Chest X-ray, AP view. Patient: 76 years old, sex M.
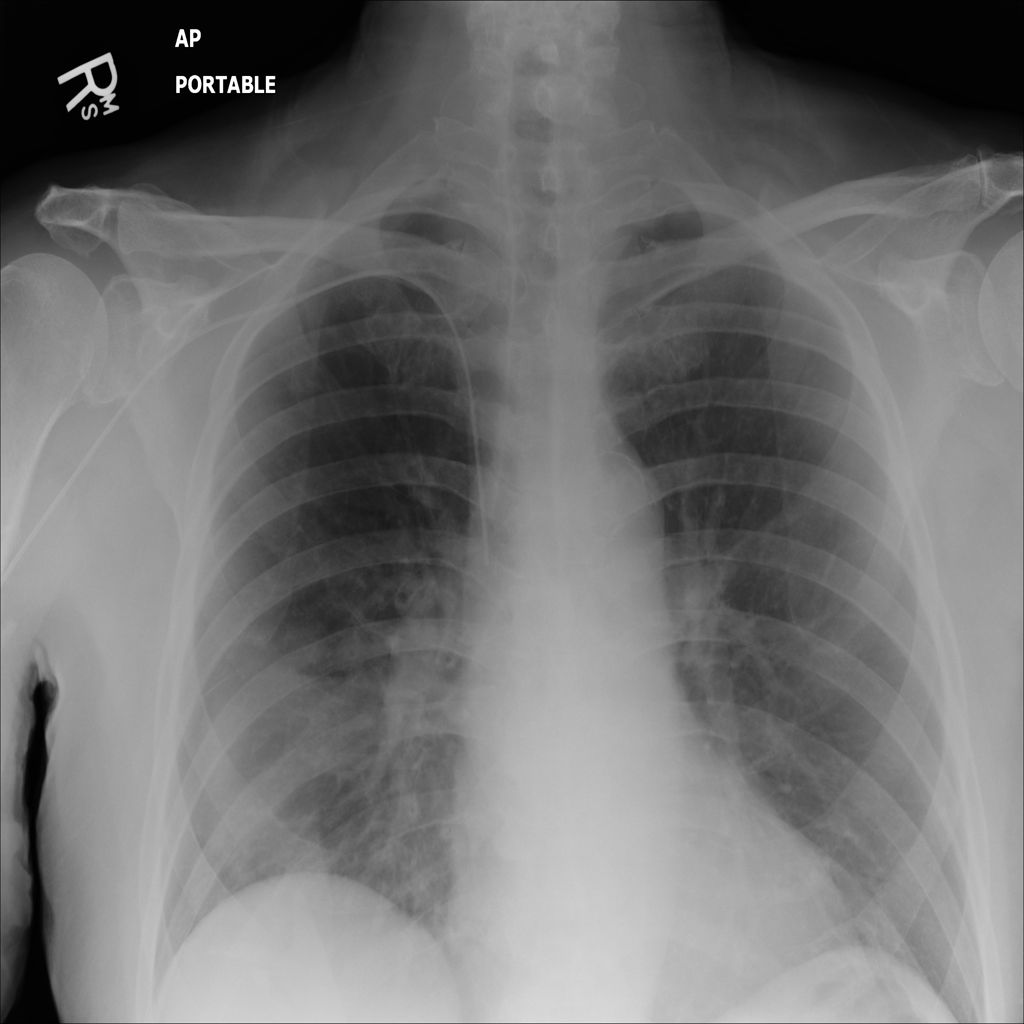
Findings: No Finding